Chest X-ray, PA view. Patient: 53 years old, sex M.
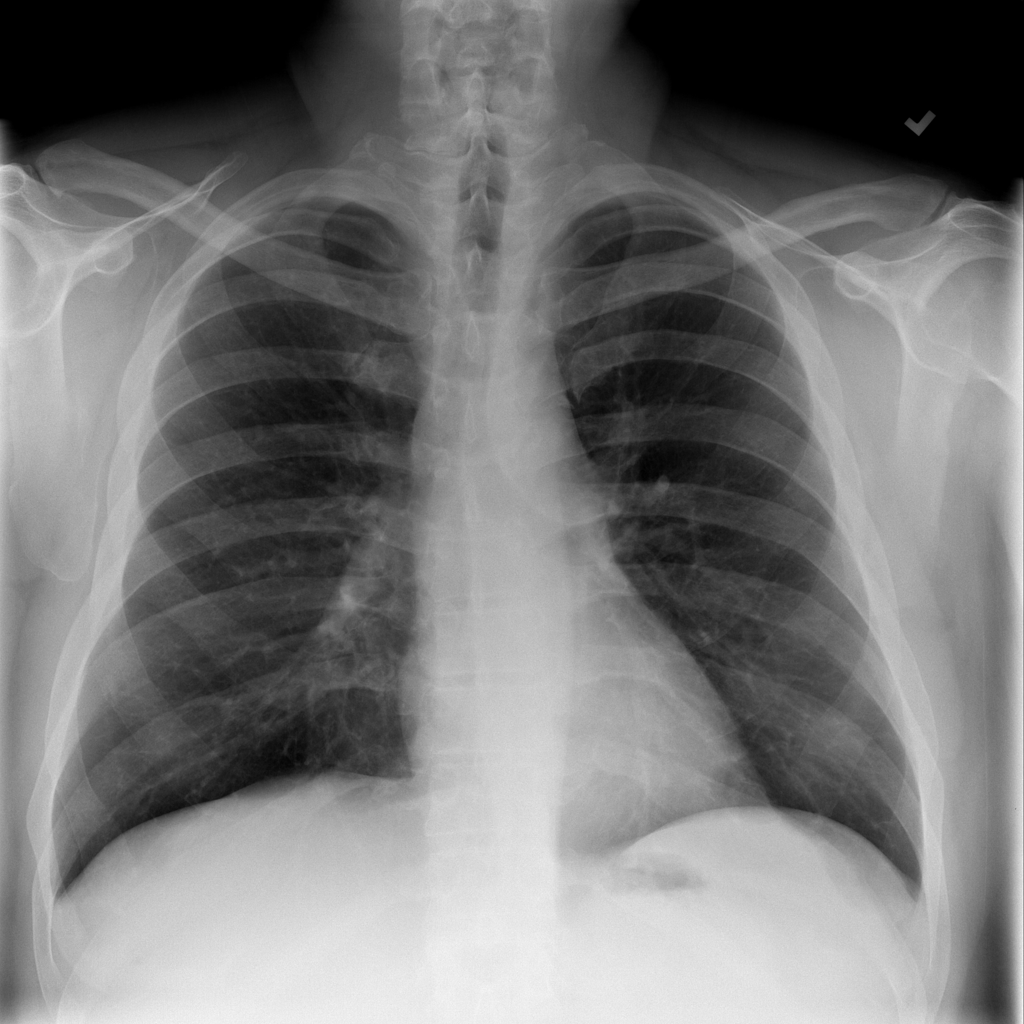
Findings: No Finding